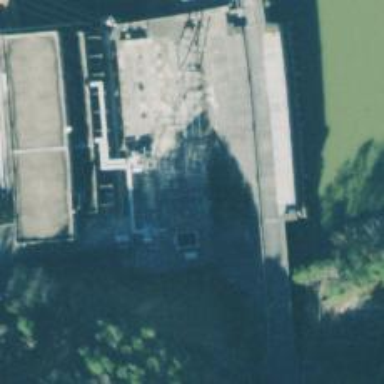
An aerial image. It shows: Switch used for power control.